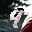
Label: 9